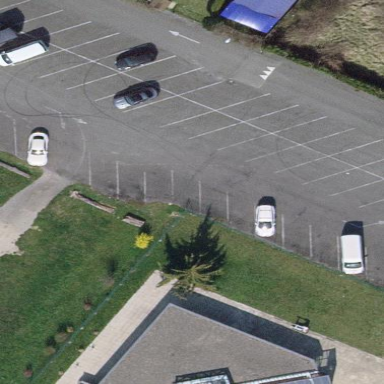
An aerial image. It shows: Parking area with surface.